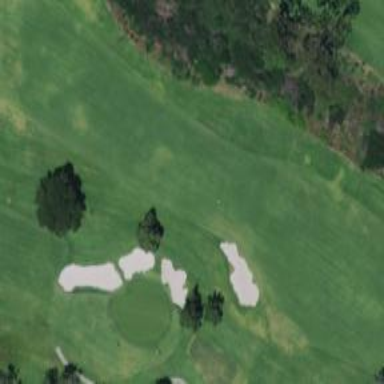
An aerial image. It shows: Golf hole.